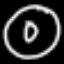
Label: donut